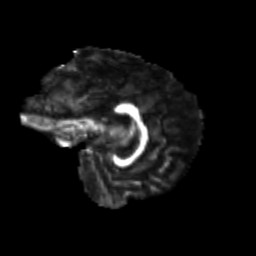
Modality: FA
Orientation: sagittal
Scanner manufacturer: siemens
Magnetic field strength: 3 T
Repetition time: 9.2 s
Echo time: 0.084 s